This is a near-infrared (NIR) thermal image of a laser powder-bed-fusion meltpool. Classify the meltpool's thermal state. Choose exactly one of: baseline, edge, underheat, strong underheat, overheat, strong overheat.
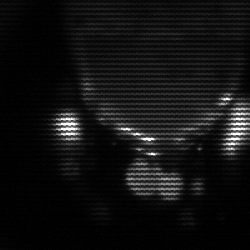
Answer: baseline